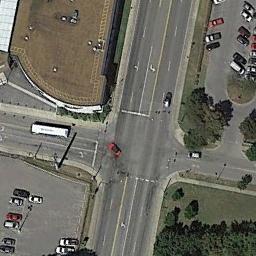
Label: intersection